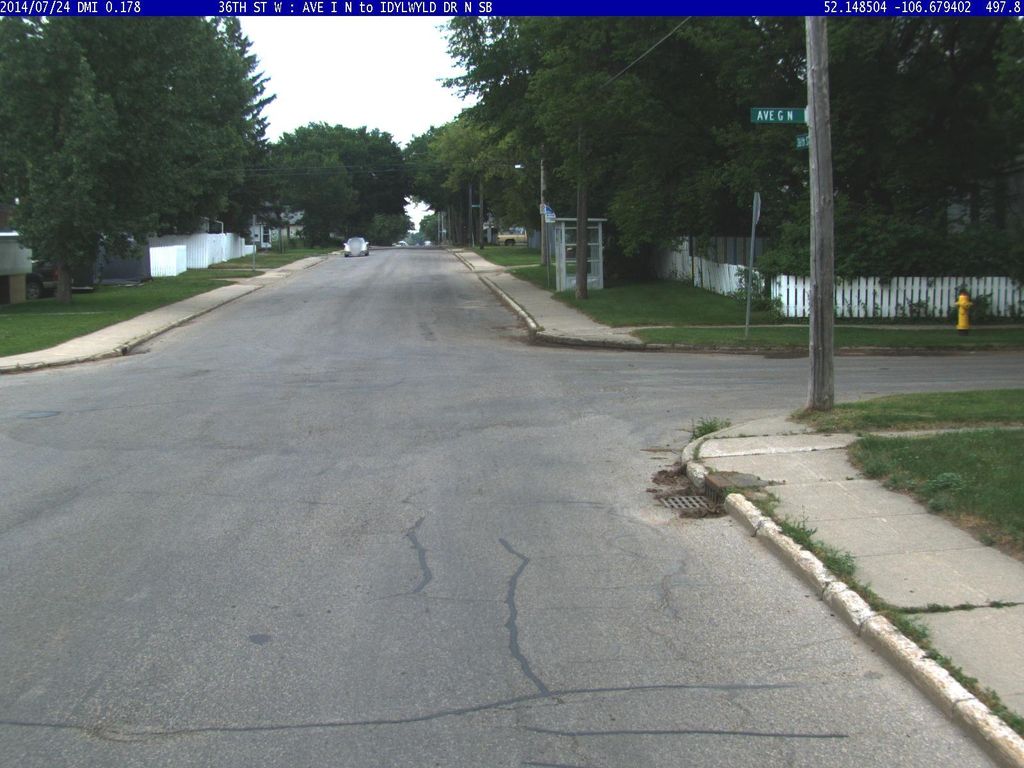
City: saskatoon